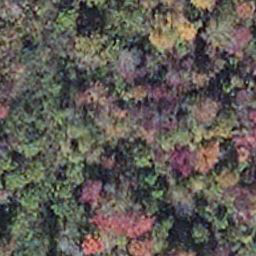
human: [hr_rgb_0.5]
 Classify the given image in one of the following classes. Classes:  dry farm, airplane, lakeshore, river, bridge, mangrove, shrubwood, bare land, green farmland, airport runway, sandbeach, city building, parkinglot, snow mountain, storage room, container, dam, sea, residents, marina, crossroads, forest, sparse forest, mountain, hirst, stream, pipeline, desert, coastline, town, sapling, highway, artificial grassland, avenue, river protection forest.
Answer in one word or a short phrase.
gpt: mangrove